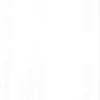
Label: dusty